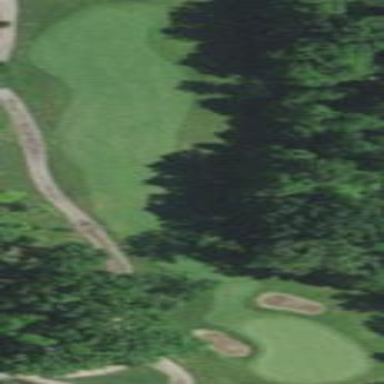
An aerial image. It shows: Grassy area designated as golf fairway.